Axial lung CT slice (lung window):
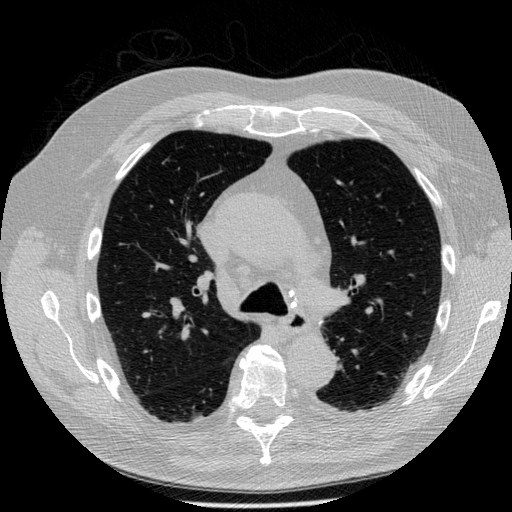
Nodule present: no